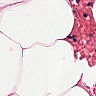
Metastatic tissue present: no